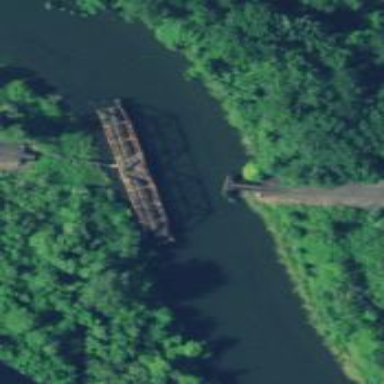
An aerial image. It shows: Trestle bridge for railway.